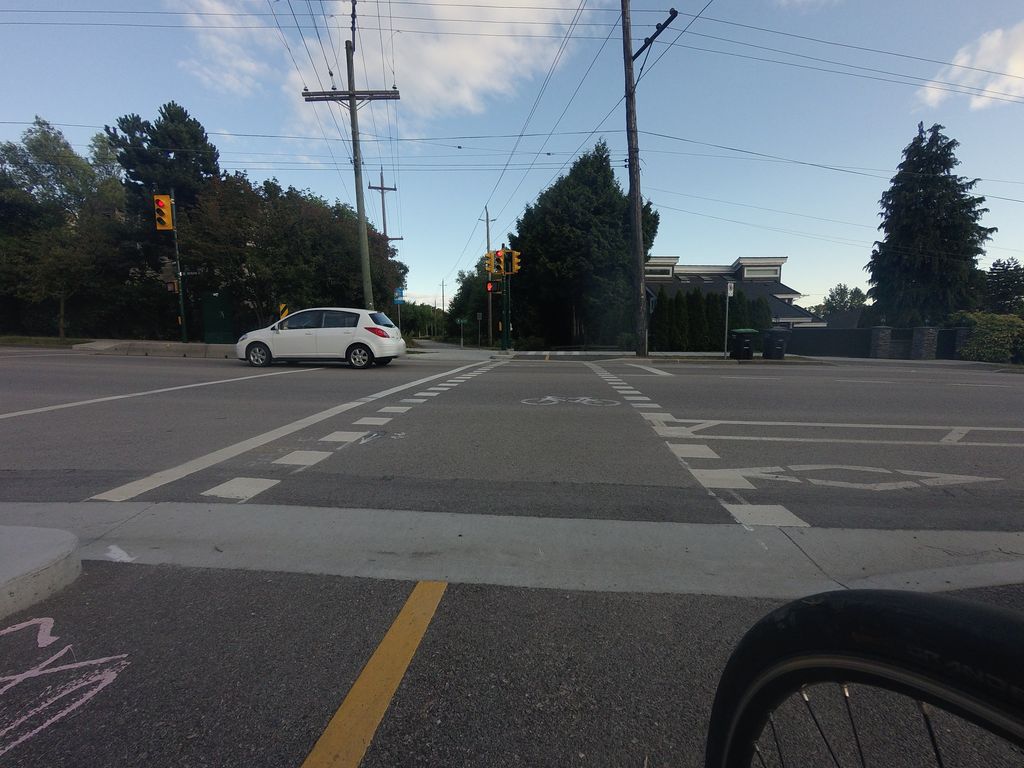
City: vancouver